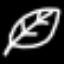
Label: leaf